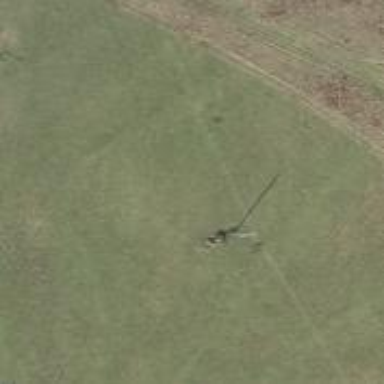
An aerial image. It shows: Power pole.